Question: In a simple app I have 2 buttons and an image underneath them:
'''
<Button
android:id="@+id/open"
android:layout_width="fill_parent"
android:layout_height="wrap_content"
android:drawableLeft="@drawable/open"
android:onClick="openCar"
android:text="@string/open_car" />
<ImageView
android:id="@+id/car_image"
android:layout_width="match_parent"
android:scaleType="fitCenter"
android:src="@drawable/closed_car"
android:layout_height="0dp"
android:layout_weight="1" />
'''

The current button click handler just changes the image (to 'opened_car'):
'''
public void openCar(View v) {
Toast.makeText(getApplicationContext(),
getString(R.string.car_opened),
Toast.LENGTH_LONG).show();
mNotificationManager.cancel(CommonConstants.NOTIFICATION_ID);
mCarImage.setImageResource(R.drawable.opened_car);
}
'''
As an Android programming newbie I wonder, what is the best way to revert back to the original image (back to 'closed_car') after some time?
Also I wonder if there are some more impressive ways in core Android (i.e. without requiring any additional libraries) to swap images - like fading in/out?
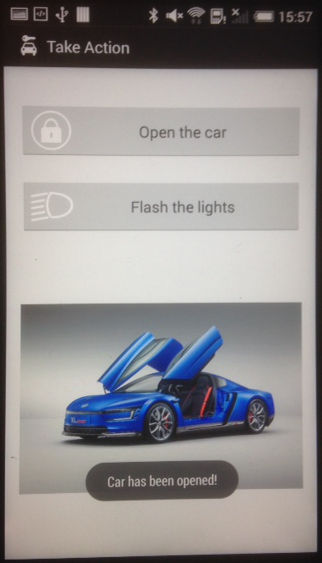
Answer: I think the best way to do that is to use Handlers
'''
Handler handler = new Handler();
handler.postDelayed(new Runnable() {
@Override
public void run() {
// Do something after 100ms delay
}
}, 100);
'''